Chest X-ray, PA view. Patient: 34 years old, sex F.
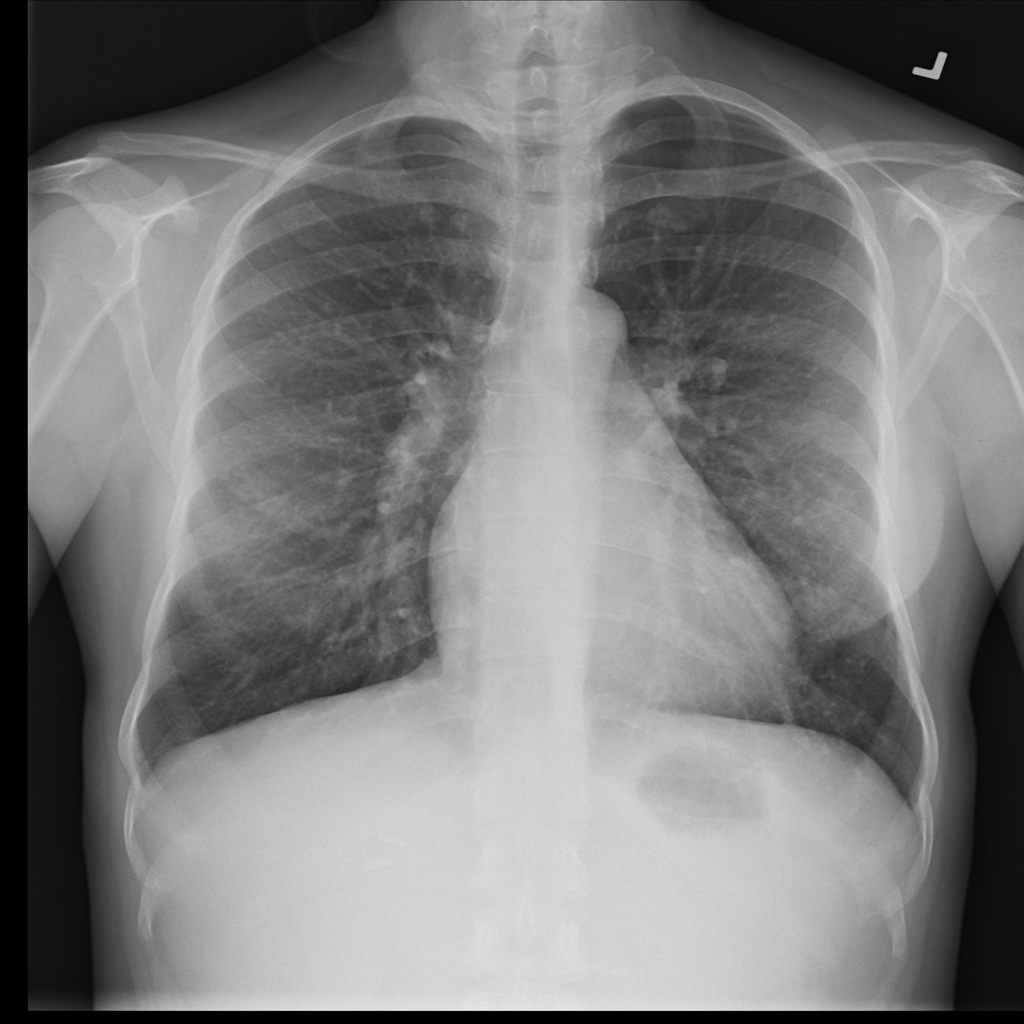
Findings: Effusion